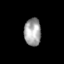
Tissue: skin
Cell type: Epithelial cells
Senescence score: 0.2693
Nuclear area (px): 451
Mean DAPI intensity: 164.379